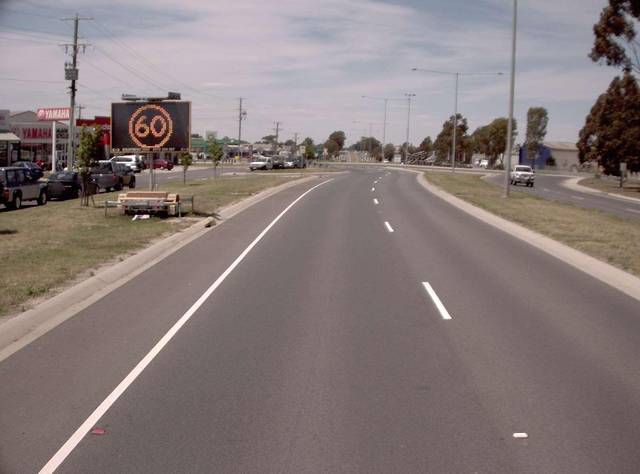
Region: Australia
Coordinates: -38.19, 146.564